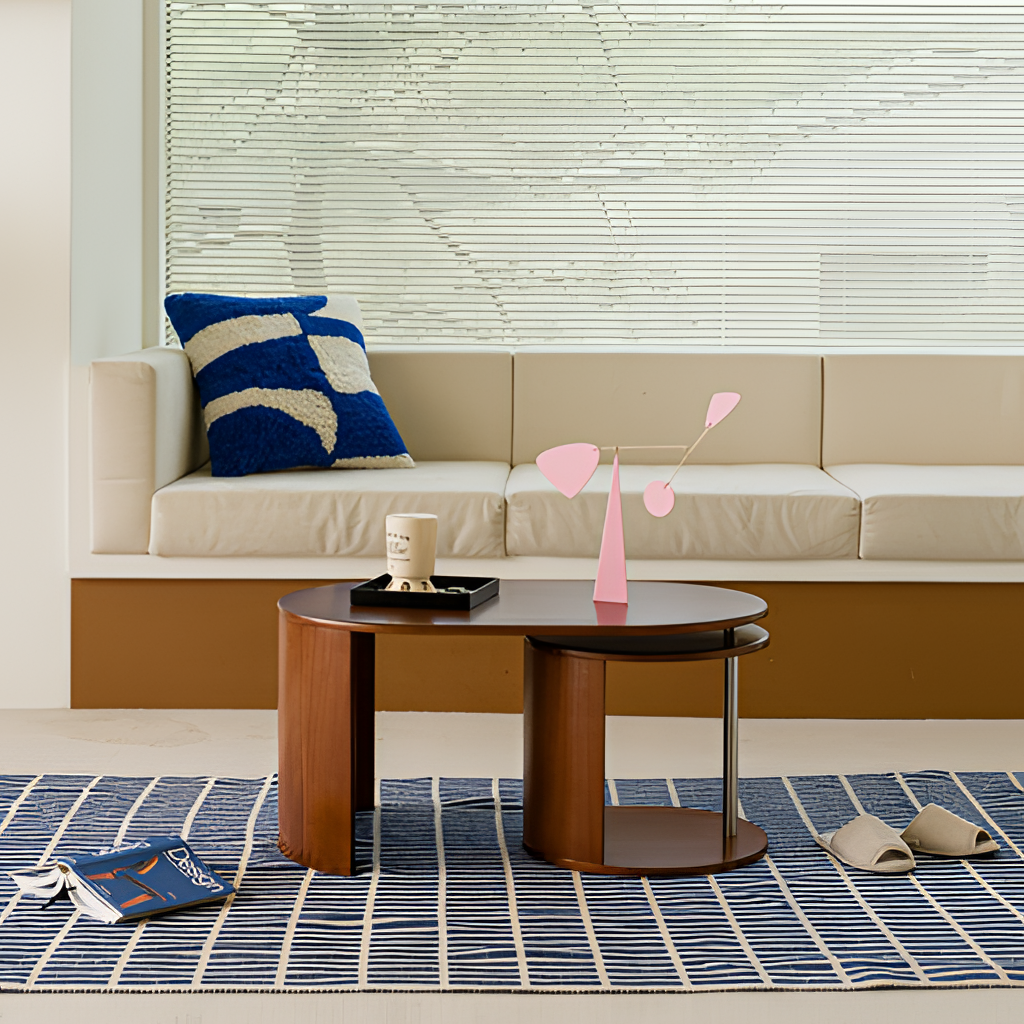
leather sectional sofa, living room, contemporary, white blinds wallpaper, with solid pattern, white tile flooring, with smooth pattern